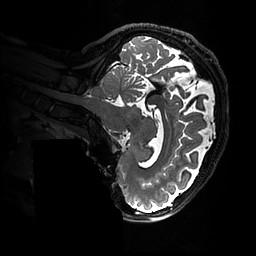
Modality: T2w
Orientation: sagittal
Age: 27
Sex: female
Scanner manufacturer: ge
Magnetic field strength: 3 T
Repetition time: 3.202 s
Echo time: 0.06609 s